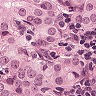
Metastatic tissue present: yes